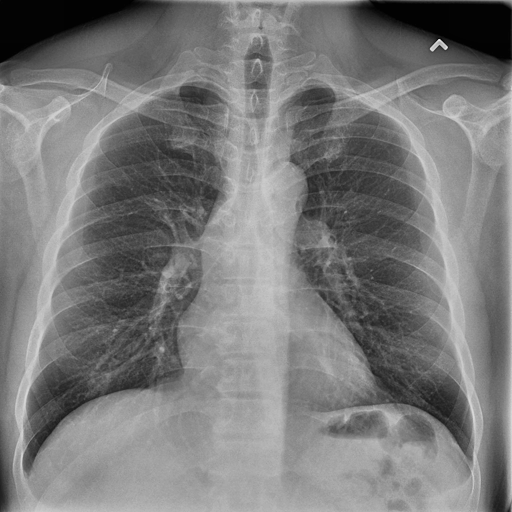
Finding: NORMAL